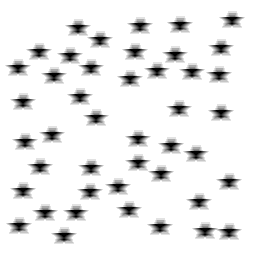
Squares: 0
Triangles: 0
Stars: 44
Total shapes: 44